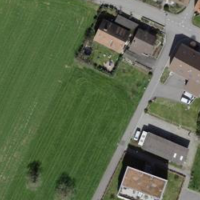
EUNIS habitat code: 25
Species observed at this site:
Maniola jurtina